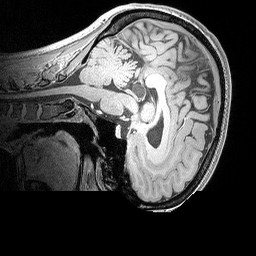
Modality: MP2RAGE
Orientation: sagittal
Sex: female
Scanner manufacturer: siemens
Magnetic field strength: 3 T
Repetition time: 5 s
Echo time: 0.00292 s